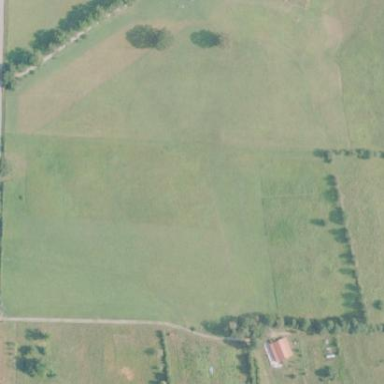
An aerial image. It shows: Farm.